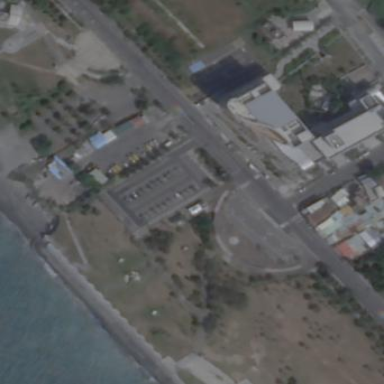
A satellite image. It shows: Parking area.